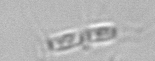
Label: Chaetoceros